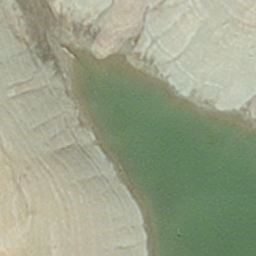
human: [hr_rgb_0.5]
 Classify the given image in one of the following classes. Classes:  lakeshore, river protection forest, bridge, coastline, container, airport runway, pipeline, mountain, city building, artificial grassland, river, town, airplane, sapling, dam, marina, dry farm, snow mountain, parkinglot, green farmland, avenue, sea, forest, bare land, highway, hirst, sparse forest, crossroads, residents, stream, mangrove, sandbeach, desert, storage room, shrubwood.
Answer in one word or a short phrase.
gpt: hirst